Interaction volume radius: 10 \u00c5
Interaction volume height: 40 \u00c5
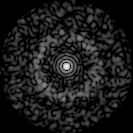
Disorder parameter: 0.838